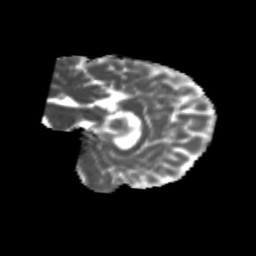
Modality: MD
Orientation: sagittal
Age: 22
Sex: female
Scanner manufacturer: siemens
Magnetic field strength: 3 T
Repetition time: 1.8 s
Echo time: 0.07 s